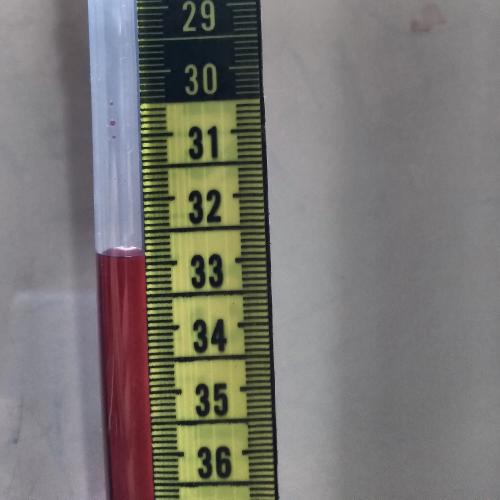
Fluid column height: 32.9 cm